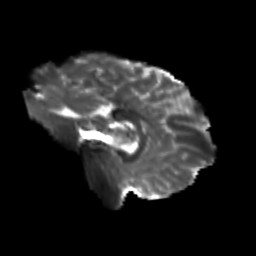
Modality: T2w
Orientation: sagittal
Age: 19
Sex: male
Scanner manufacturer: siemens
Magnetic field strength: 3 T
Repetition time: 3.5 s
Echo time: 0.104 s